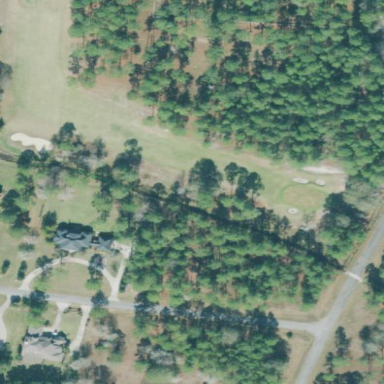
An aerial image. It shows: Lush grass fairway on golf course.